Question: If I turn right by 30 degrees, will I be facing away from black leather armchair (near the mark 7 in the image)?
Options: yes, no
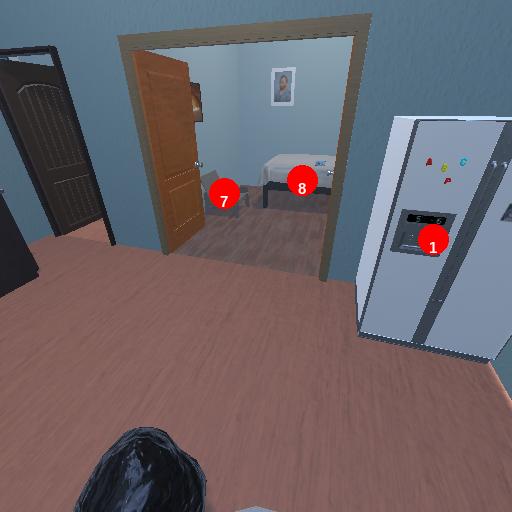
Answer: yes